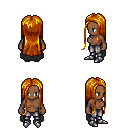
a pixel art fantasy rpg character, female body template, human, dark skin, black cape, metal pants, dark blonde extra-long hairstyle, metal boots, four views (front, back, left, right), 2x2 character sprite sheet, small pixel art, hard edges, no anti-aliasing